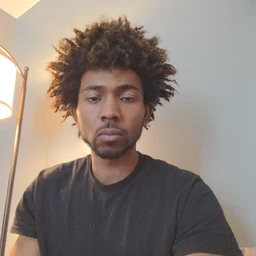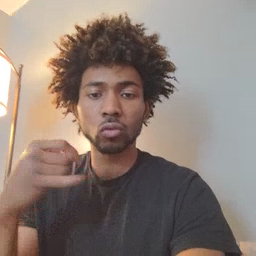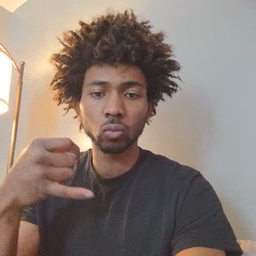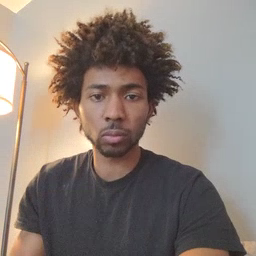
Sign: toy